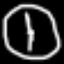
Label: clock